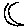
Label: moon